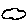
Label: cloud